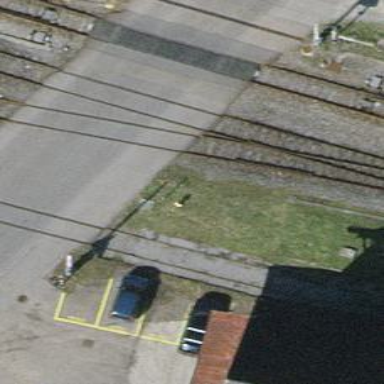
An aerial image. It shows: Preserved rail siding with electrified contact lines for the railway.